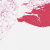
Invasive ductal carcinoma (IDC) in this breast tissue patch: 0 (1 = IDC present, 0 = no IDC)